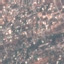
Label: Residential